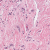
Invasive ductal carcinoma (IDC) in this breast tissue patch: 0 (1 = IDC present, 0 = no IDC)